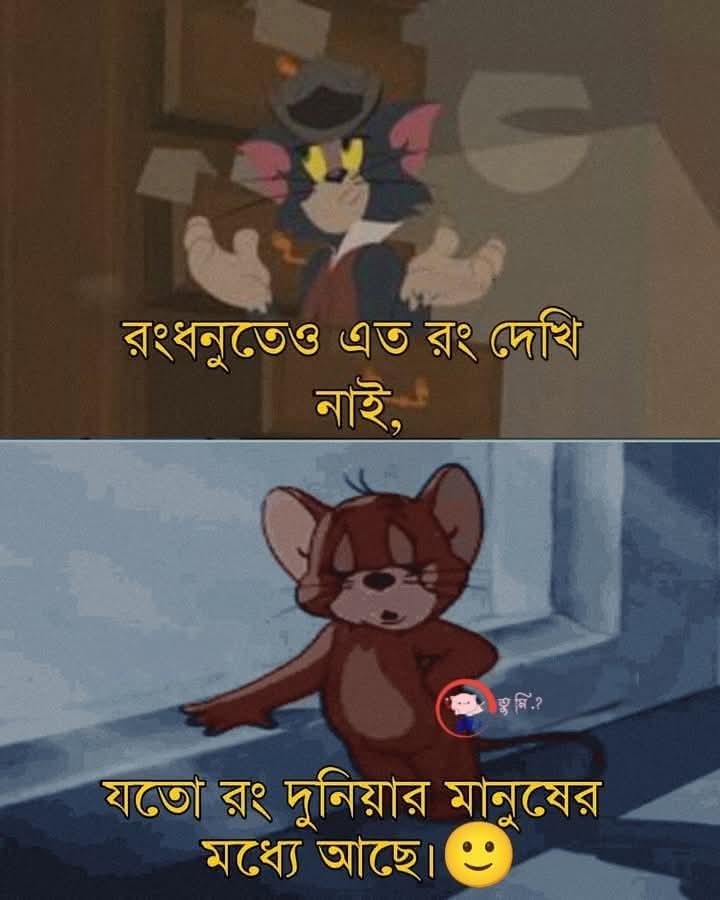
Text: রংধনুতেও এত রং দেখি নাই,
যতো রং দুনিয়ার মানুষের মধ্যে আছে।
তুমি.?
Label: Non Hate